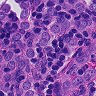
Metastatic tissue present: yes